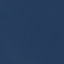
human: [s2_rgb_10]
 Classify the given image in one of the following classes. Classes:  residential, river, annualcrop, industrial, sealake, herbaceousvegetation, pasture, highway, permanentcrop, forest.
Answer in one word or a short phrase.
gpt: SeaLake